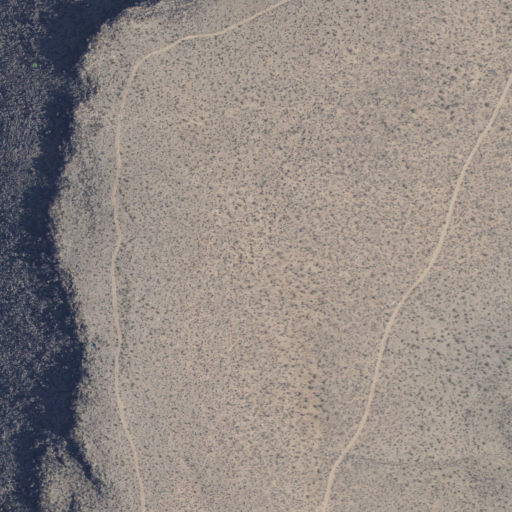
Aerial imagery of ridge(s) in Utah named West Black Ridge containing only shrub